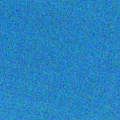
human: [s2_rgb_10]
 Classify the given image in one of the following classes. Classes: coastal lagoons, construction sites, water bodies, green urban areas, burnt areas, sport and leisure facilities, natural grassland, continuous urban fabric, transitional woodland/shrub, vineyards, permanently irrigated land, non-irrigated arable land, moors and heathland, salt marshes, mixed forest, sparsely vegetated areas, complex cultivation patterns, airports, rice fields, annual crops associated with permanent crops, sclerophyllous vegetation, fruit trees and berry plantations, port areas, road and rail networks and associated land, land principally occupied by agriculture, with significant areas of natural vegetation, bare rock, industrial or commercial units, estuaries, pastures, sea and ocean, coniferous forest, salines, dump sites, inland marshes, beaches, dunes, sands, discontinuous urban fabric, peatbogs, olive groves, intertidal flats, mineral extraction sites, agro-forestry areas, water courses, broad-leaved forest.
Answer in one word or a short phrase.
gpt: sea and ocean